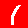
Digit: 1